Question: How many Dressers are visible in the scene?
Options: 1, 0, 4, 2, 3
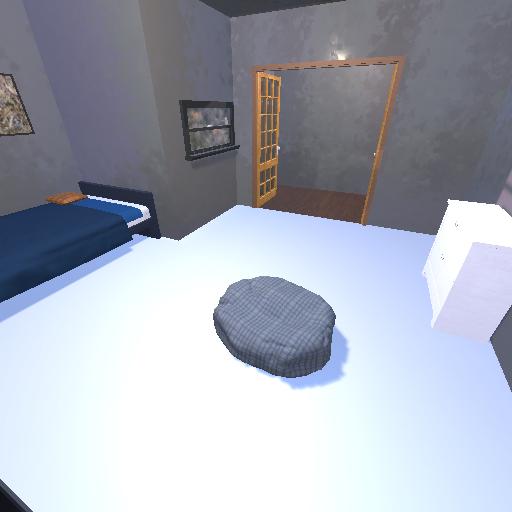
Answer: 1